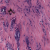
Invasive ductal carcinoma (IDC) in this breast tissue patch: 1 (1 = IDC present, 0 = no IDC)